Field crop: maize
Growth stage: 2
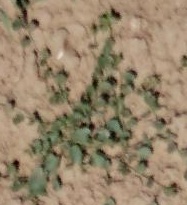
Species: convolvulus